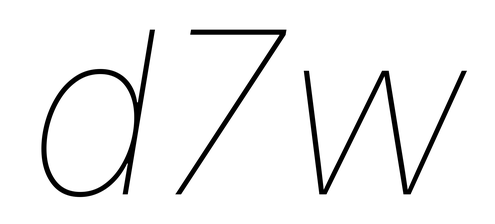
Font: Inter-Italic_Thin_Italic